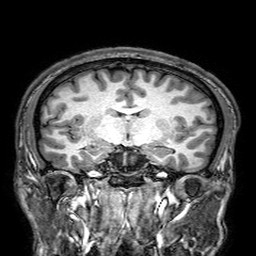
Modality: T1w
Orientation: sagittal
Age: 21
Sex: male
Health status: healthy
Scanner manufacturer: philips
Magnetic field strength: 3 T